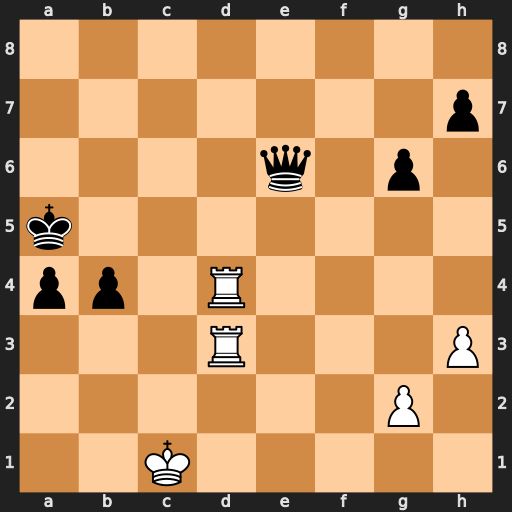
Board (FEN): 8/7p/4q1p1/k7/pp1R4/3R3P/6P1/2K5
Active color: w
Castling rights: -
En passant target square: -
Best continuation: Rd5+ Kb6 Rd6+ Qxd6 Rxd6+